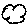
Label: cloud